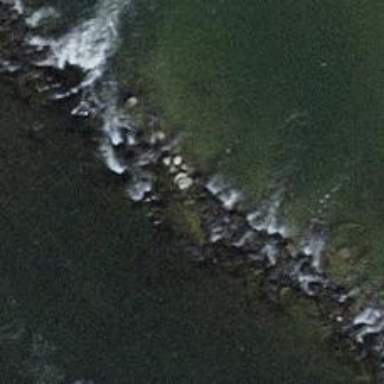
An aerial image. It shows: Weir made of row of stones in waterway.